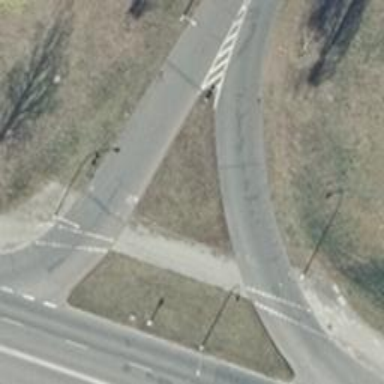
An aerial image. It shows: Secondary link road with asphalt surface.